Interaction volume radius: 5 \u00c5
Interaction volume height: 30 \u00c5
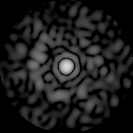
Disorder parameter: 0.8784